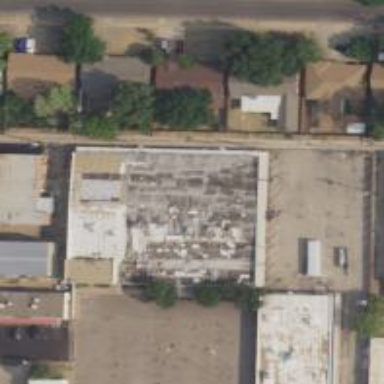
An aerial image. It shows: Building housing bowling alley.